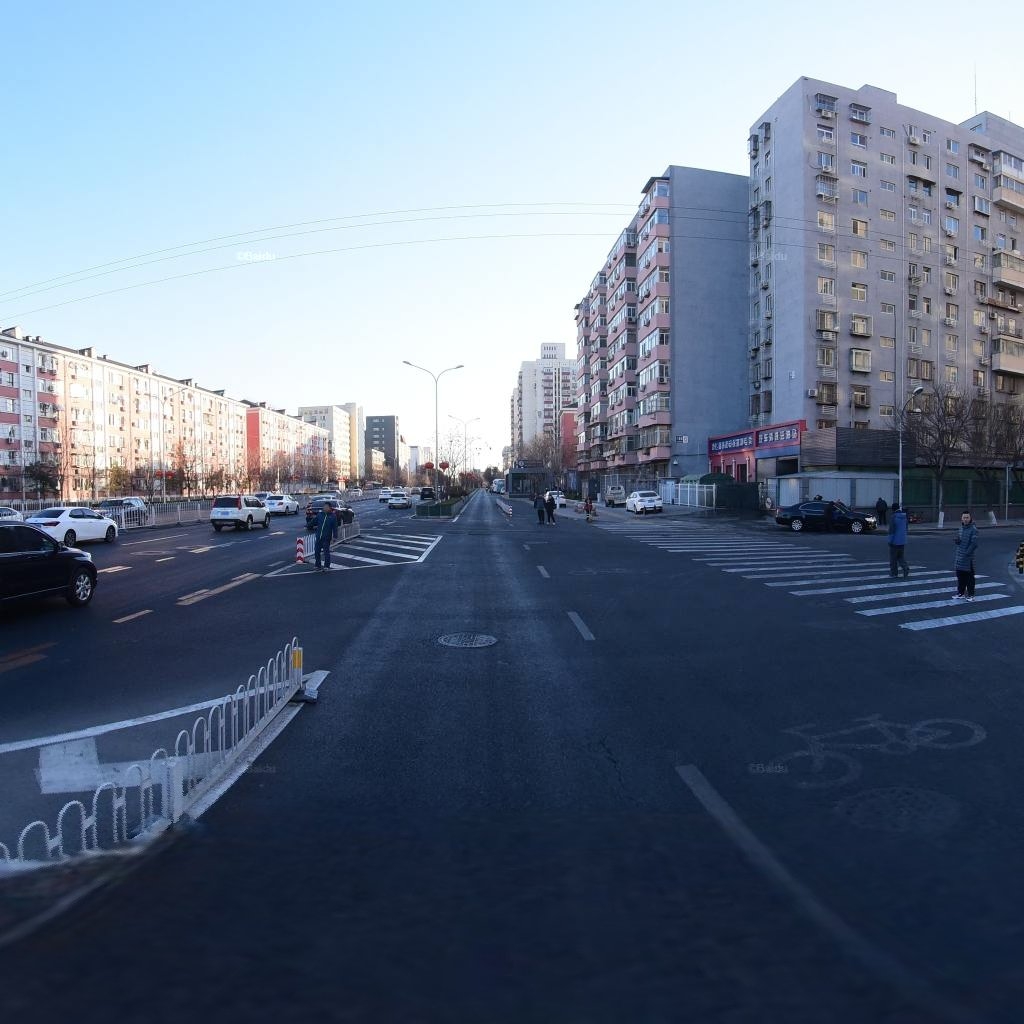
Region: Dongcheng
Road damage annotations: longitudinal crack, manhole cover, manhole cover